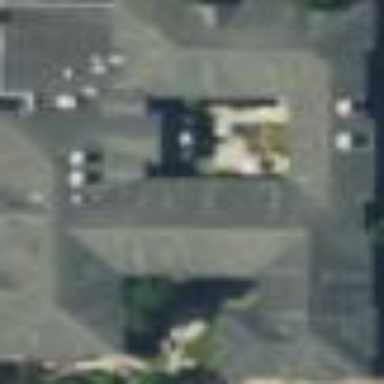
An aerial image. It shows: Building.